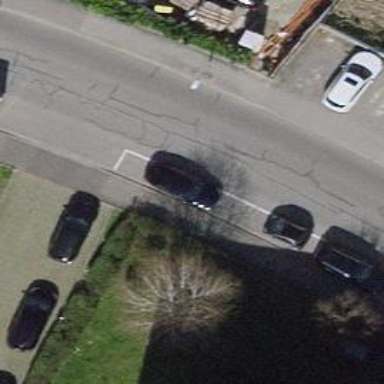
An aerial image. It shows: Unclassified road with asphalt surface.